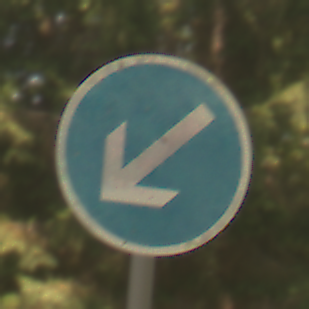
Verkehrszeichen: VorgeschriebeneVorbeifahrtLinks
Umgebung: Outdoor, Nature
Tageszeit: Midday
Wetter: PartlyCloudy
Licht: Natural
Jahreszeit: NotSpecified
Kontrast: LowContrast